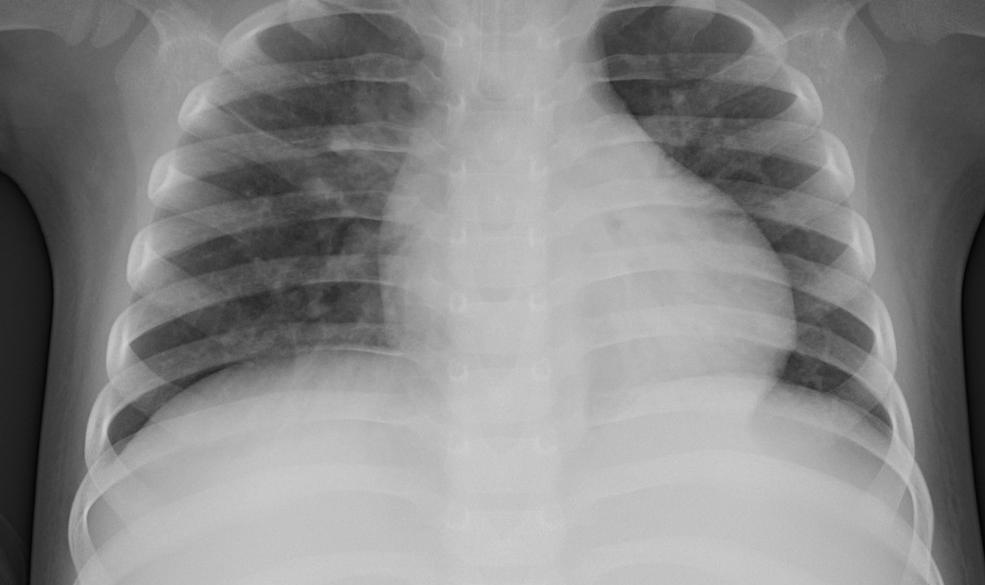
Diagnosis: PNEUMONIA